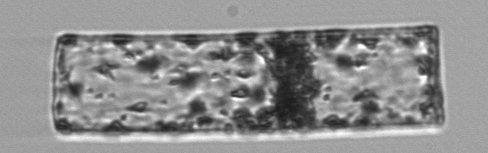
Label: Guinardia_flaccida